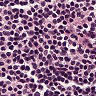
Metastatic tissue present: no